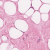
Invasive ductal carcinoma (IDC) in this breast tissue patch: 0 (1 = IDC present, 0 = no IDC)